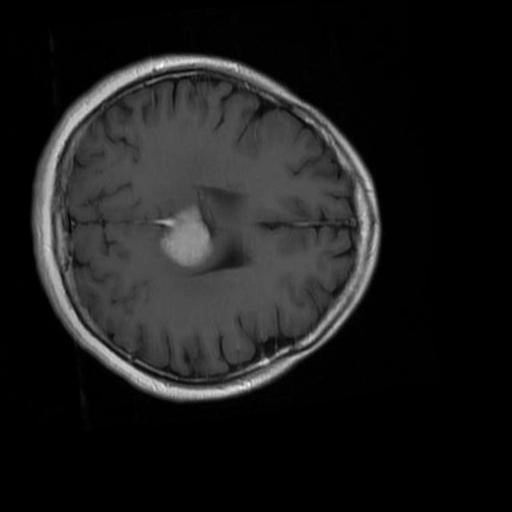
Label: brain_menin